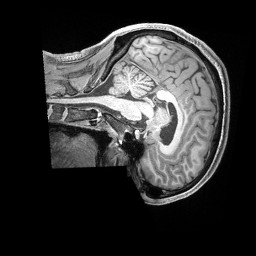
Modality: T1w
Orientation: sagittal
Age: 29
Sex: male
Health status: healthy
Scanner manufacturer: siemens
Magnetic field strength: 3 T
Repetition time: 2.4 s
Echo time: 0.00228 s